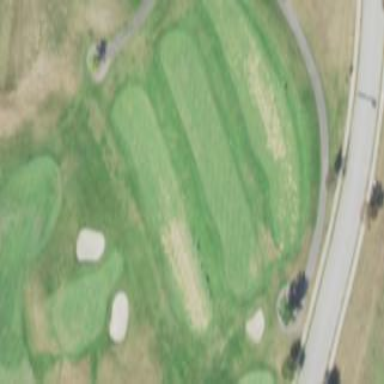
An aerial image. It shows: Grassy area designated as golf tee.